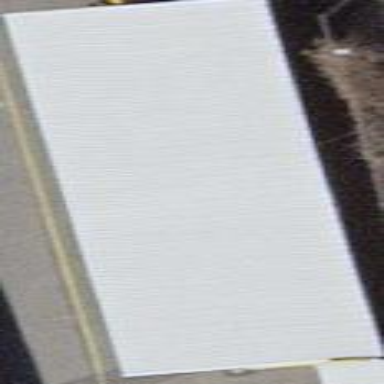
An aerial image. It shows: View of roof of building.